Question: When i am placing my $string variable contents into some text file, it adds some junk character it seems. For example i am writing an utility name in string and copy that string to file like follows.
'''
$CodeCount+="ccount.exe"
$CodeCount | Out-file "C:\CodeCount.bat"
'''
When i am executing this batch file , it fails by showing some junk character in front.
Even i tried with trim() but still the same result.
How to avoid adding Junk character in front?
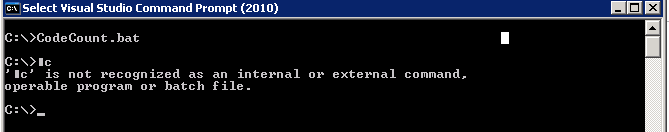
Answer: Don't use 'out-file', atleast, in the default form. Use 'set-content'. Or explicitly set the encoding in 'out-file' something like 'out-file -encoding ascii'. Out-file by default uses utf16 ( ucs-2 actually) encoding which doesn't get treated as plain text in many applications ( including version control systems like Hg, Git ) and add the "funny" characters that you mention.
Note that the redirection '>' is same as out-file and will give you the same results.